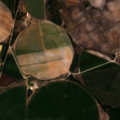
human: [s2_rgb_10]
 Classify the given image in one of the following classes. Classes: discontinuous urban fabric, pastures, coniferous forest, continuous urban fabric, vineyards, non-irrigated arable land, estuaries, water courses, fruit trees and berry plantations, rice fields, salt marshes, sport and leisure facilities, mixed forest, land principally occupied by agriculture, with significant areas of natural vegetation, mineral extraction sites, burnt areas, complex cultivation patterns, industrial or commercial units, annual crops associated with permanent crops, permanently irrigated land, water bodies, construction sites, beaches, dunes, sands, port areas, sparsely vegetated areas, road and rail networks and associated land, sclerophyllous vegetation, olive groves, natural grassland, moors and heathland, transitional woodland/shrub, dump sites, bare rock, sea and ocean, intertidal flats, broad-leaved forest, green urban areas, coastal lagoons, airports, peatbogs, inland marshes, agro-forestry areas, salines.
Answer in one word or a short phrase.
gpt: permanently irrigated land